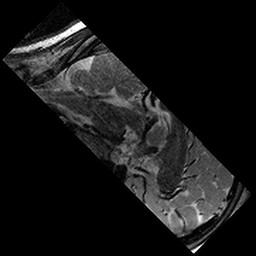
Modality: T2w
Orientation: sagittal
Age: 13
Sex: female
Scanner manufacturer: siemens
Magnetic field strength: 3 T
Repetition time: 9.23 s
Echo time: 0.067 s